Field crop: maize
Growth stage: 2
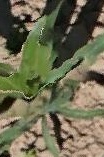
Species: maize